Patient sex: M
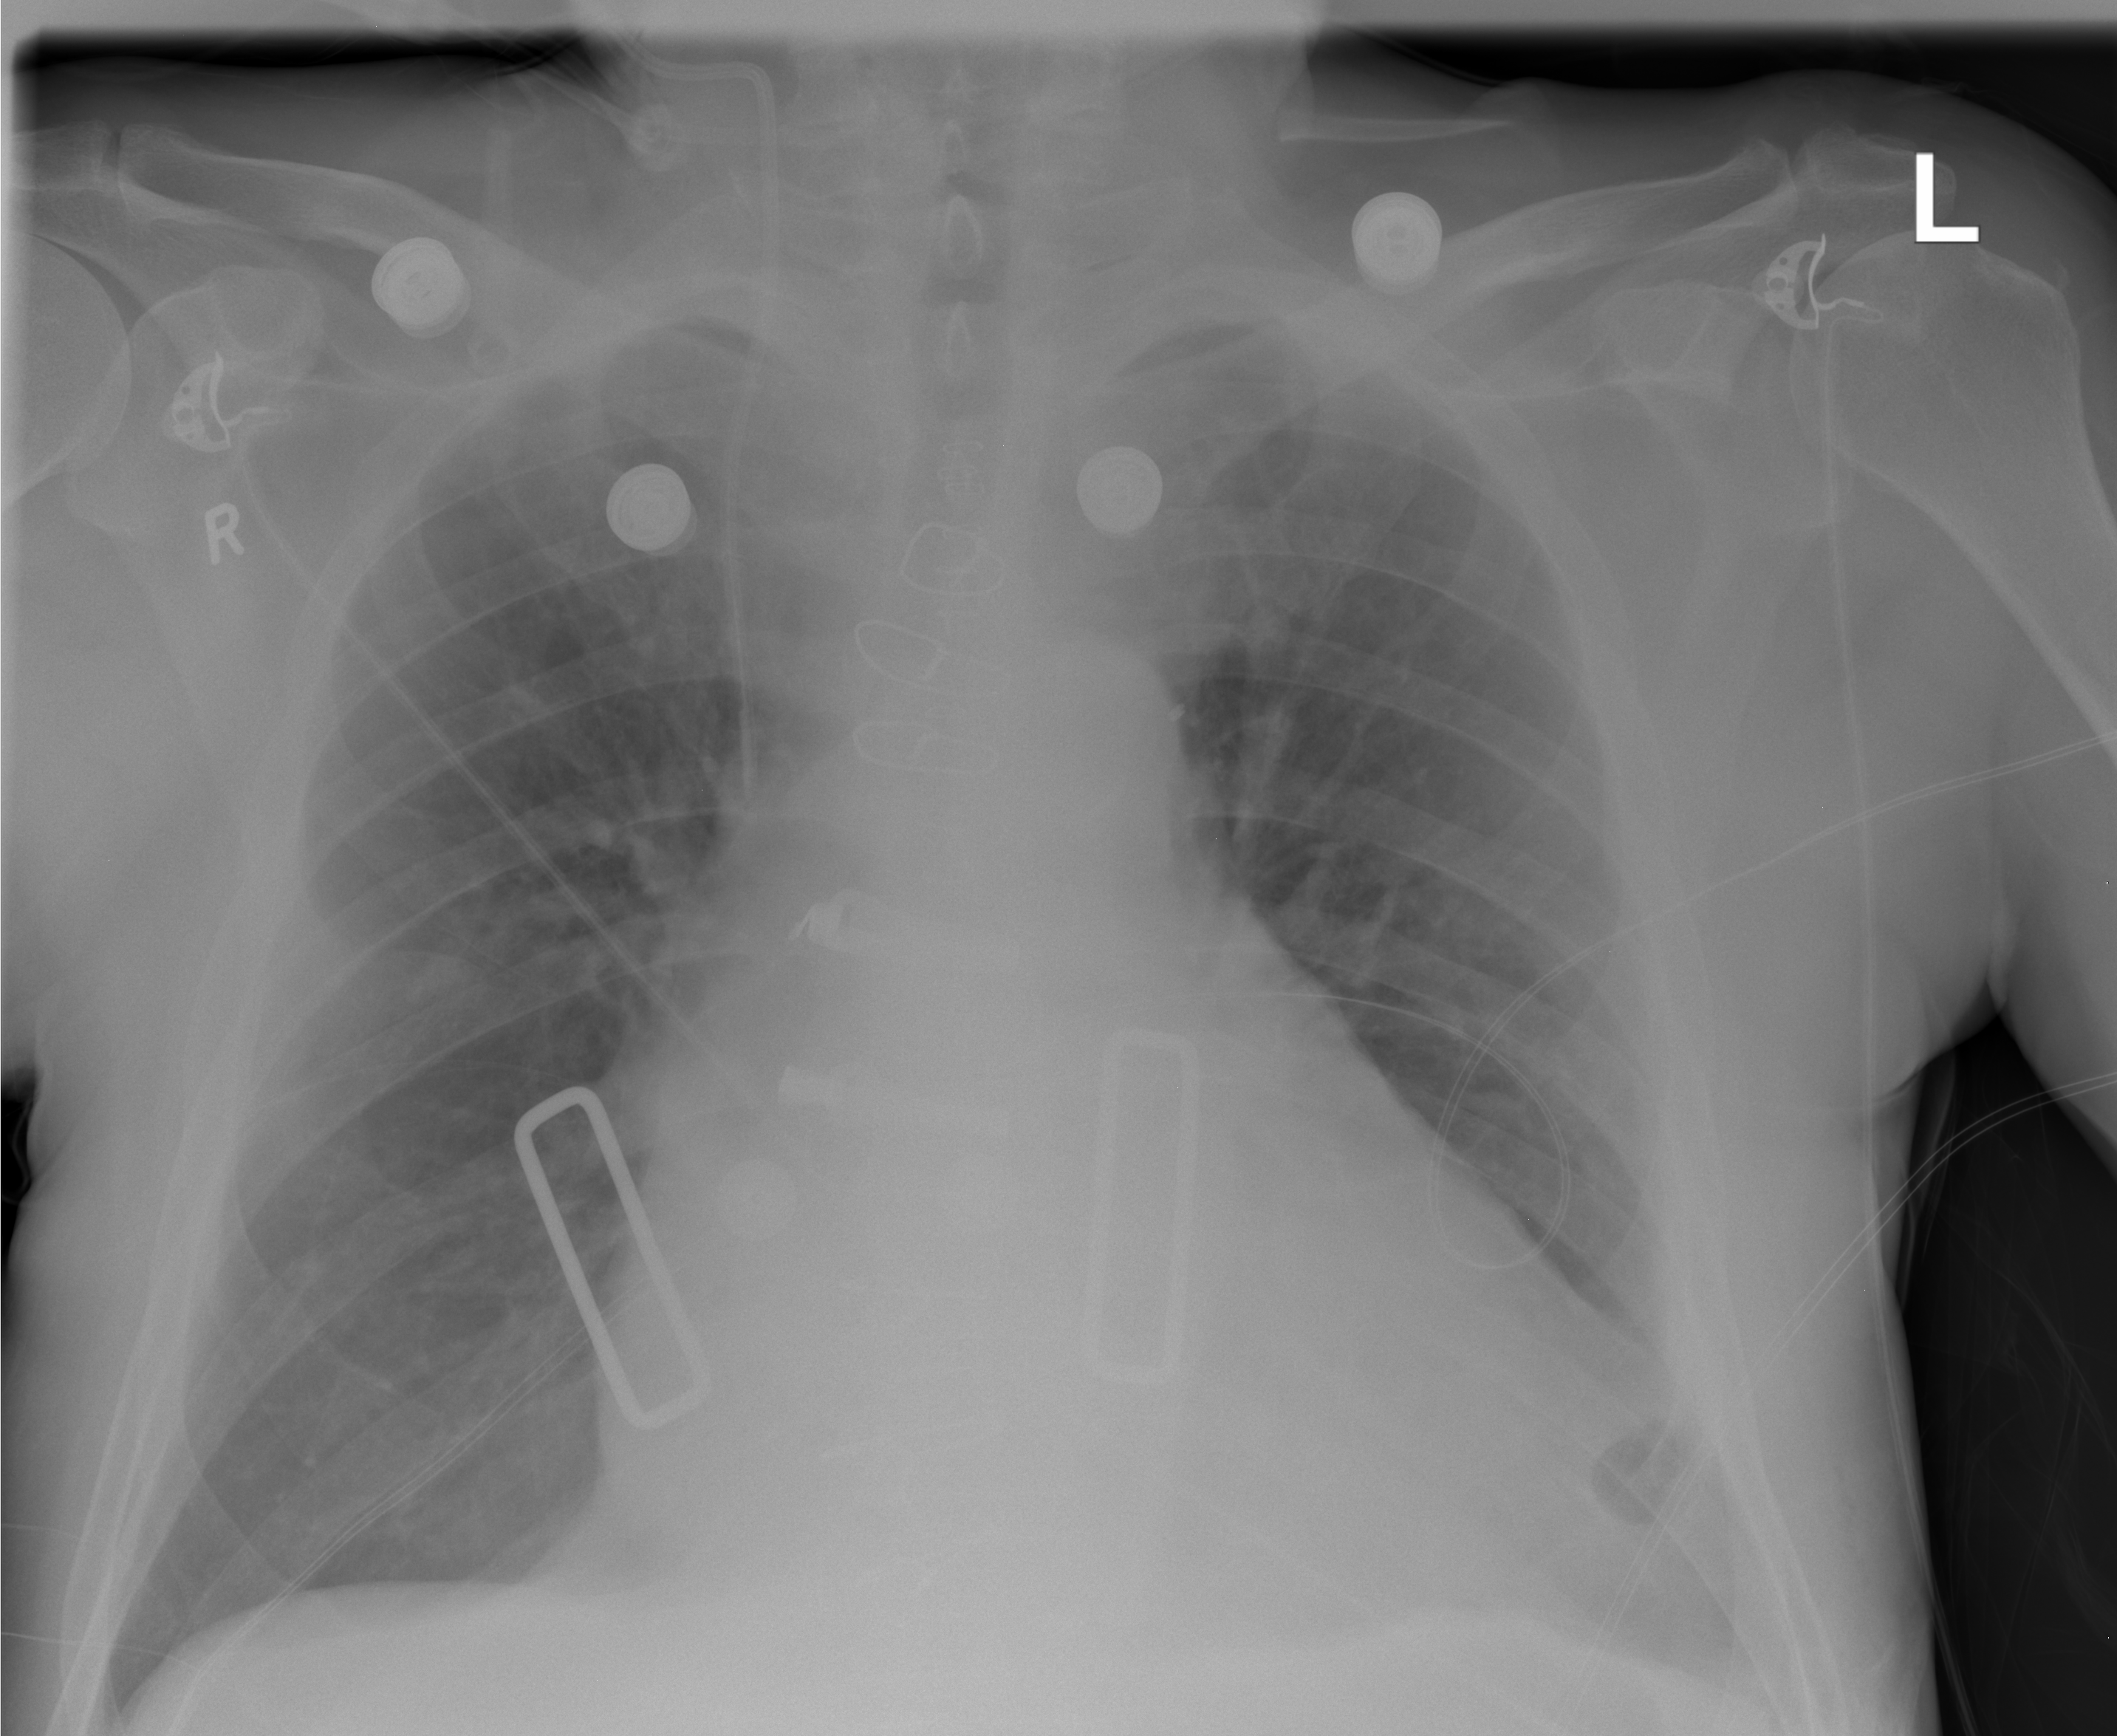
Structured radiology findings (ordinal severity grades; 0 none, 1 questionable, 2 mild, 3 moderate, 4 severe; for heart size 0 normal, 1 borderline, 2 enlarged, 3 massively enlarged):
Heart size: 2
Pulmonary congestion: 1
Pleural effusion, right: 0
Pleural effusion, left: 2
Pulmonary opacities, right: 0
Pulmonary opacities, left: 0
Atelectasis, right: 0
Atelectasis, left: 2